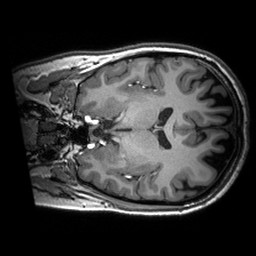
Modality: T1w
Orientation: coronal
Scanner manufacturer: siemens
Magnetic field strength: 3 T
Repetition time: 2.53 s
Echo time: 0.00288 s